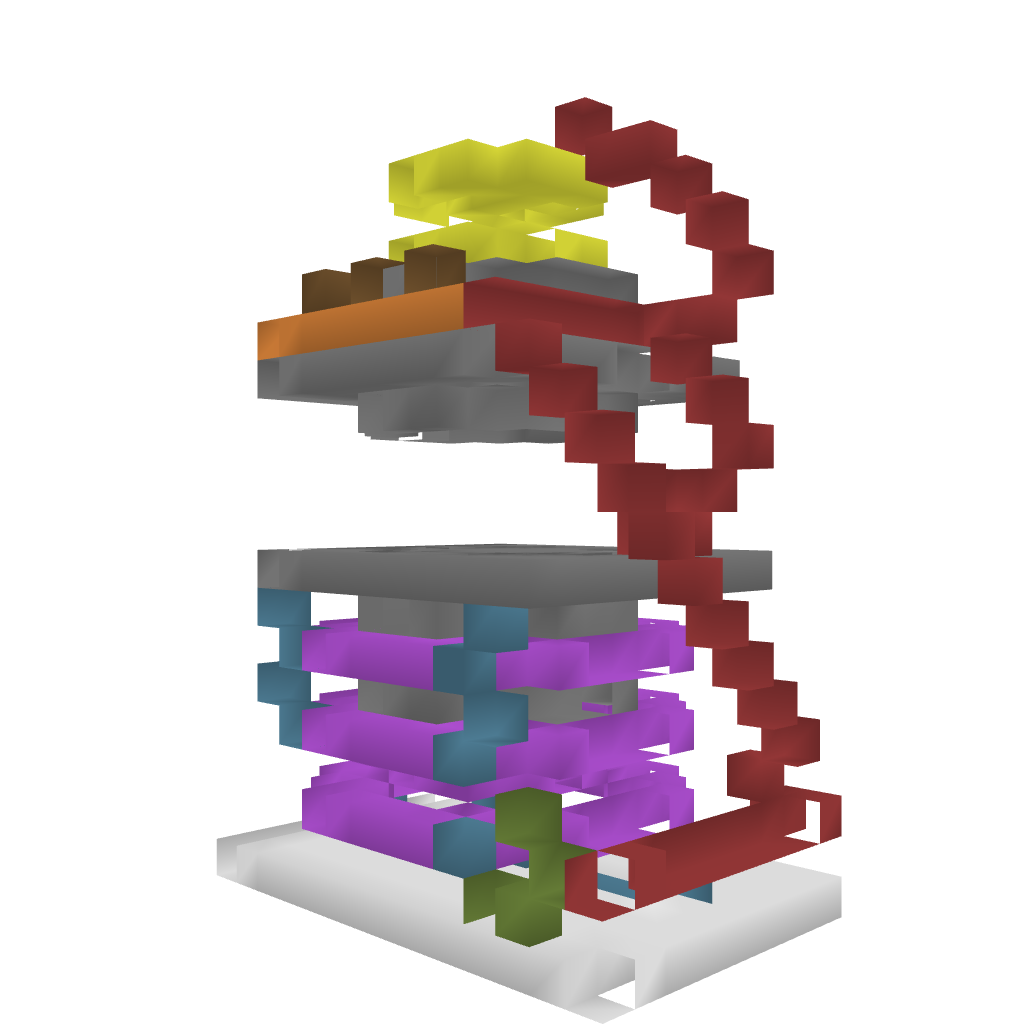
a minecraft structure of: Stargate Ring Transporter bad low quality